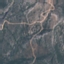
Land use / land cover class: HerbaceousVegetation